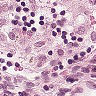
Metastatic tissue present: no